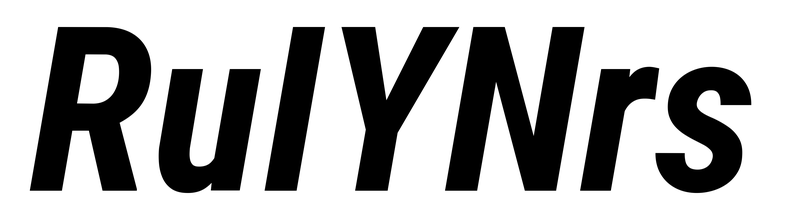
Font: Roboto-Italic_Condensed_Bold_Italic